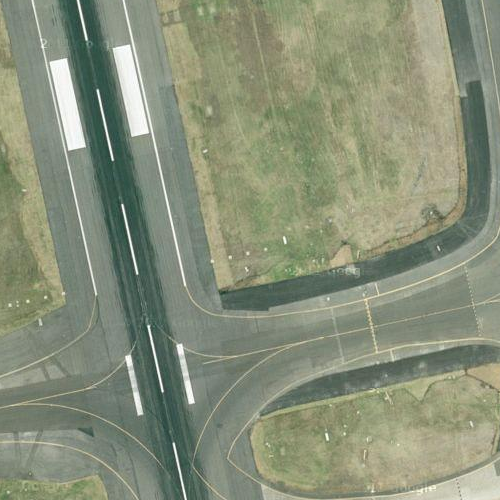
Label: sydney